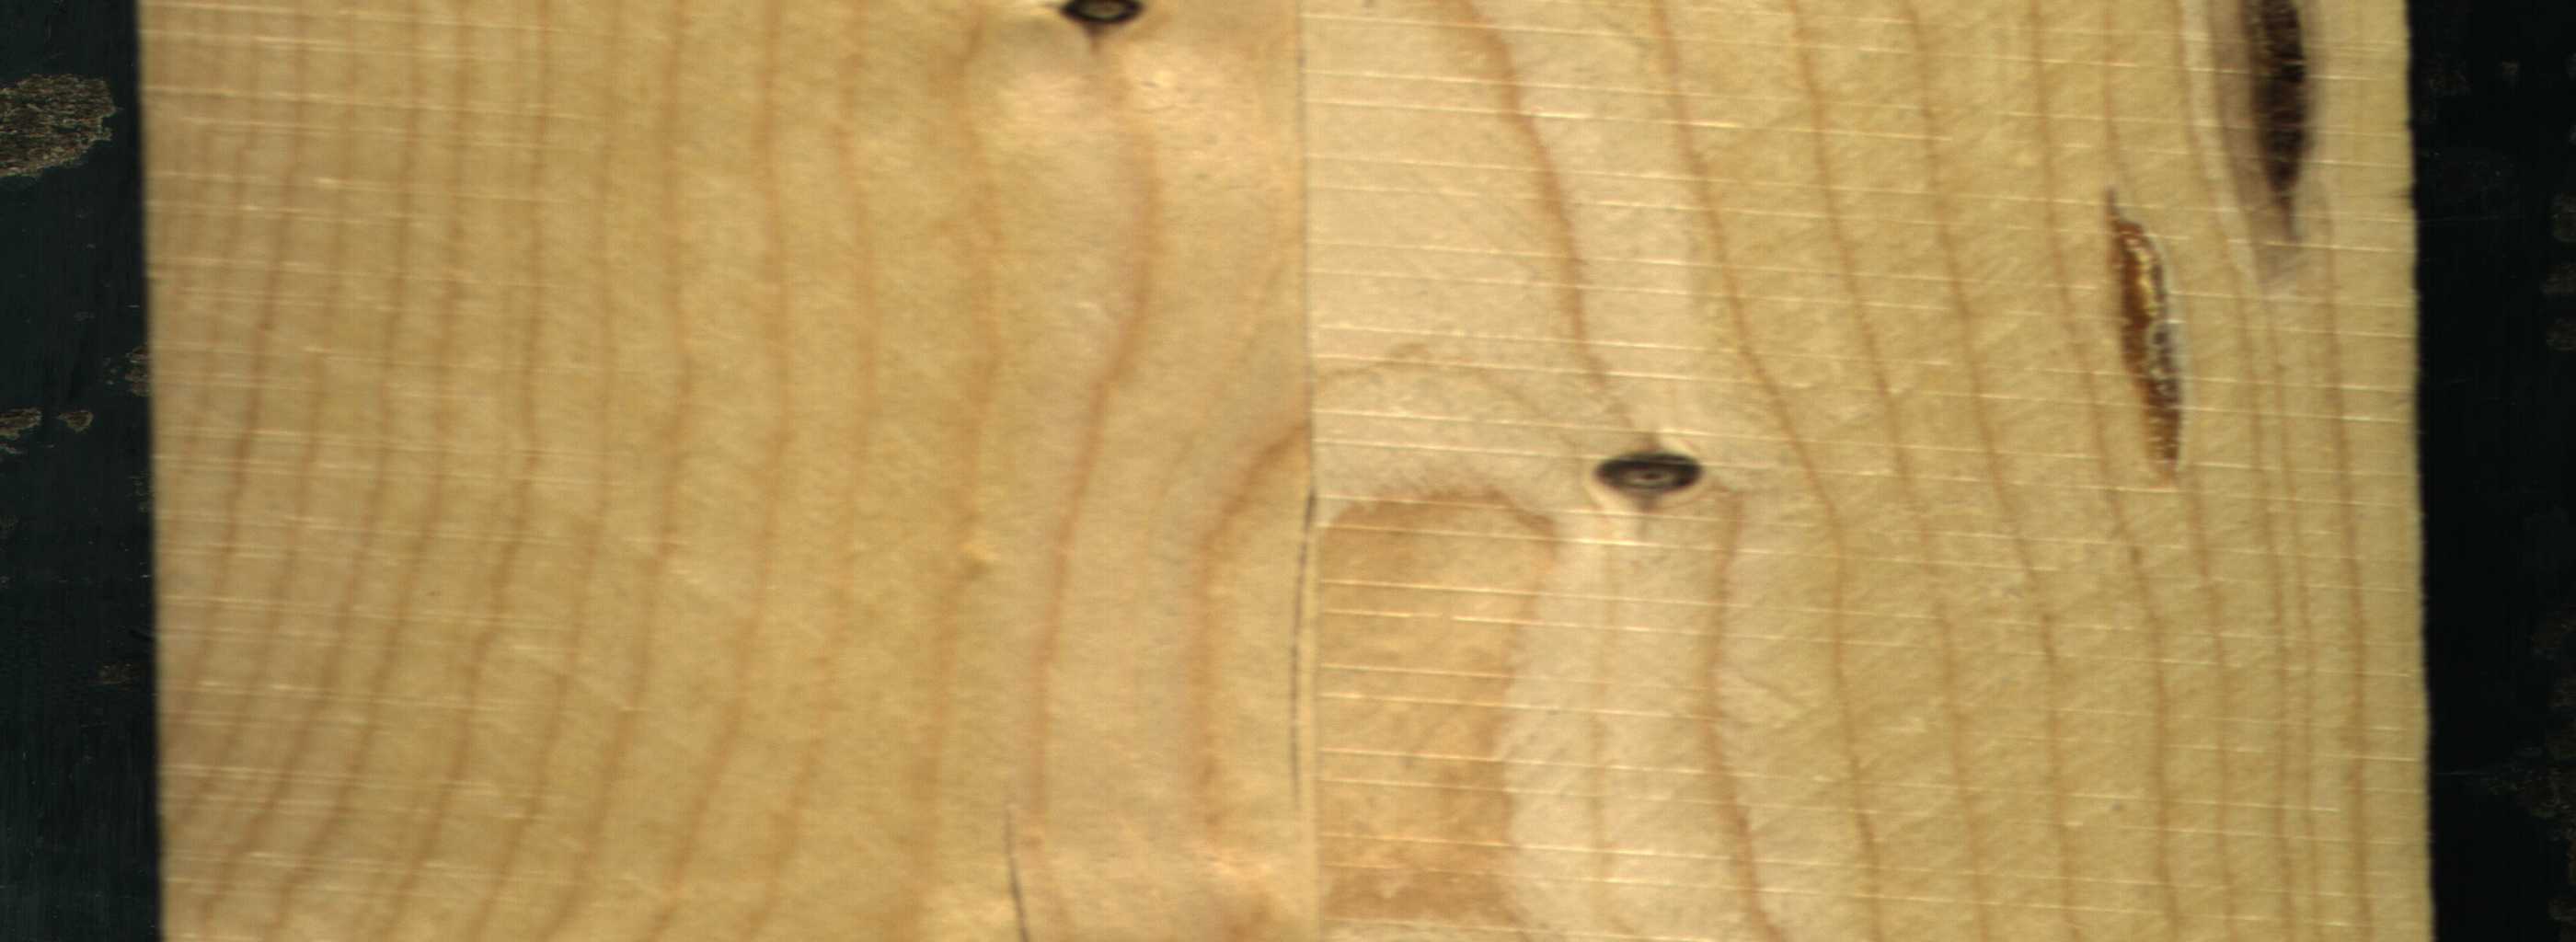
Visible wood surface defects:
resin
resin
Dead_Knot
Dead_Knot